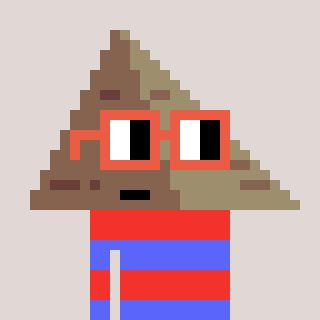
a pixel art character with square orange glasses, a pyramid-shaped head and a purple-colored body on a warm background